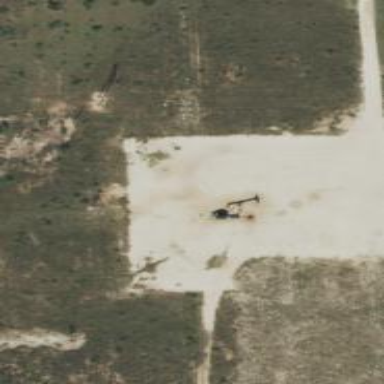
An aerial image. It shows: Petroleum well.